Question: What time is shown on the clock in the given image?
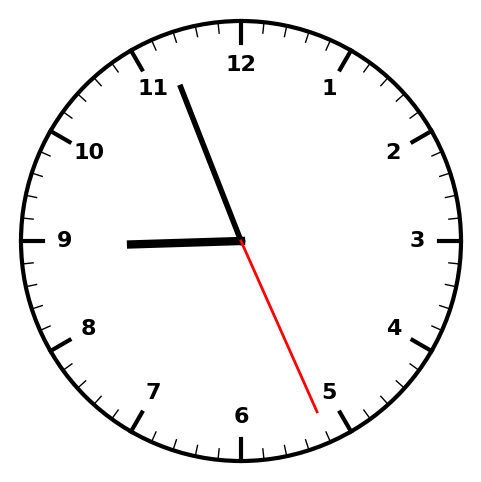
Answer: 08:56:26